Question: When I attempt to install Microsoft Visual C++ 2010 Redistributable I get the following error.

I have an updated msvcrt.dll to replace the current one with but every time I delete/replace the old dll windows re adds the old one into the system32 folder again.
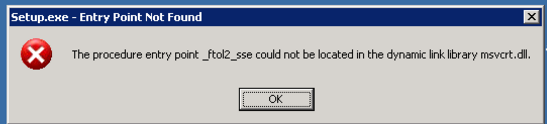
Answer: It would be useful to know the OS version you are using. Could be Windows 2000 or XP (my guess from the screenshot, but could be over RDP as well).
When 'msvcrt.dll' became a first-class citizen (i.e. a system DLL) some time during the lifetime of XP, some changes were also made to it. Incompatible changes, I should add. Example: if you built a program against the VS CRT in former times (e.g. using the WDK/DDK) you could rely on the fact that it works starting with the least common denominator of existing 'msvcrt.dll' versions. However, at some point MS decided that programs built to target, say, XP could rely on the new functionality that was snuck into newer versions of 'msvcrt.dll'. Hence the observed incompatibility.
One way to make it work could be to add a file 'msvcrt.dll.local' in the same folder or - failing that - to create a shim that enforced your intended behavior. See <URL>.